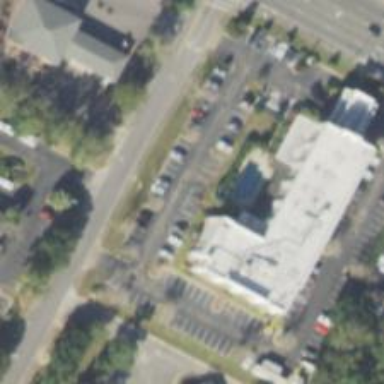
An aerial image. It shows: Parking space is available.